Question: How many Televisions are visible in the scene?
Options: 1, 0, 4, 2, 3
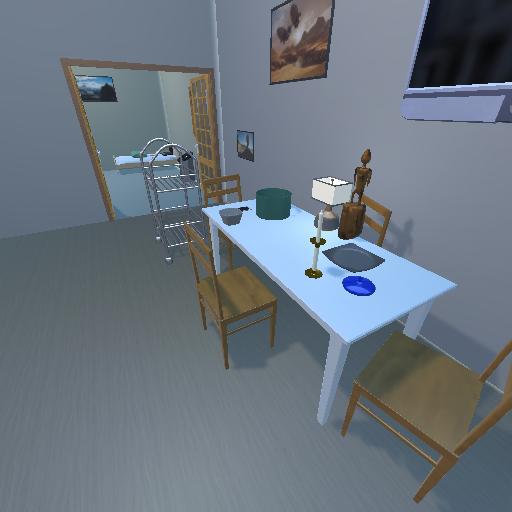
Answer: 1